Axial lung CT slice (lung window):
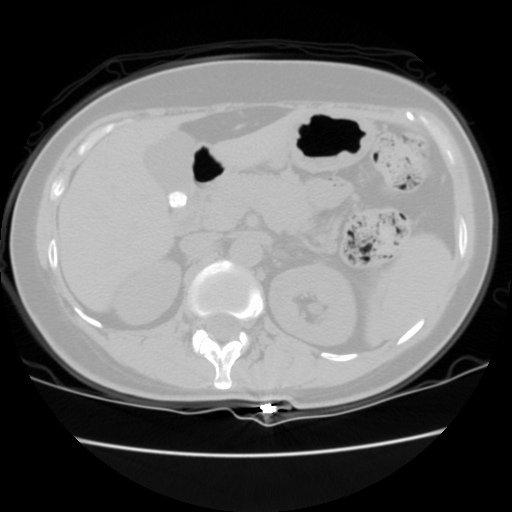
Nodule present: no